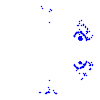
Particle: pion